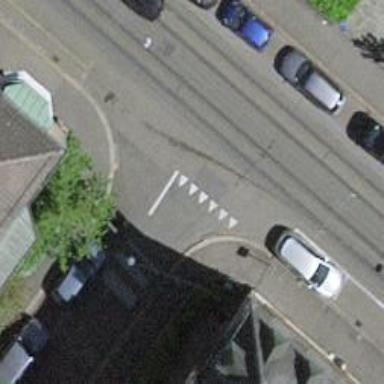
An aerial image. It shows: Asphalt road designated as living street.